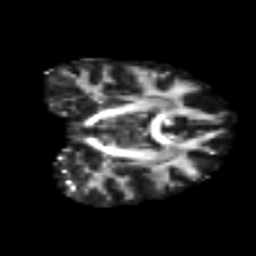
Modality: FA
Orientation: coronal
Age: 37
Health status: ill
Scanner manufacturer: philips
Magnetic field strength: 3 T
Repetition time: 9 s
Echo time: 0.127 s